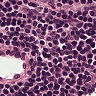
Metastatic tissue present: no